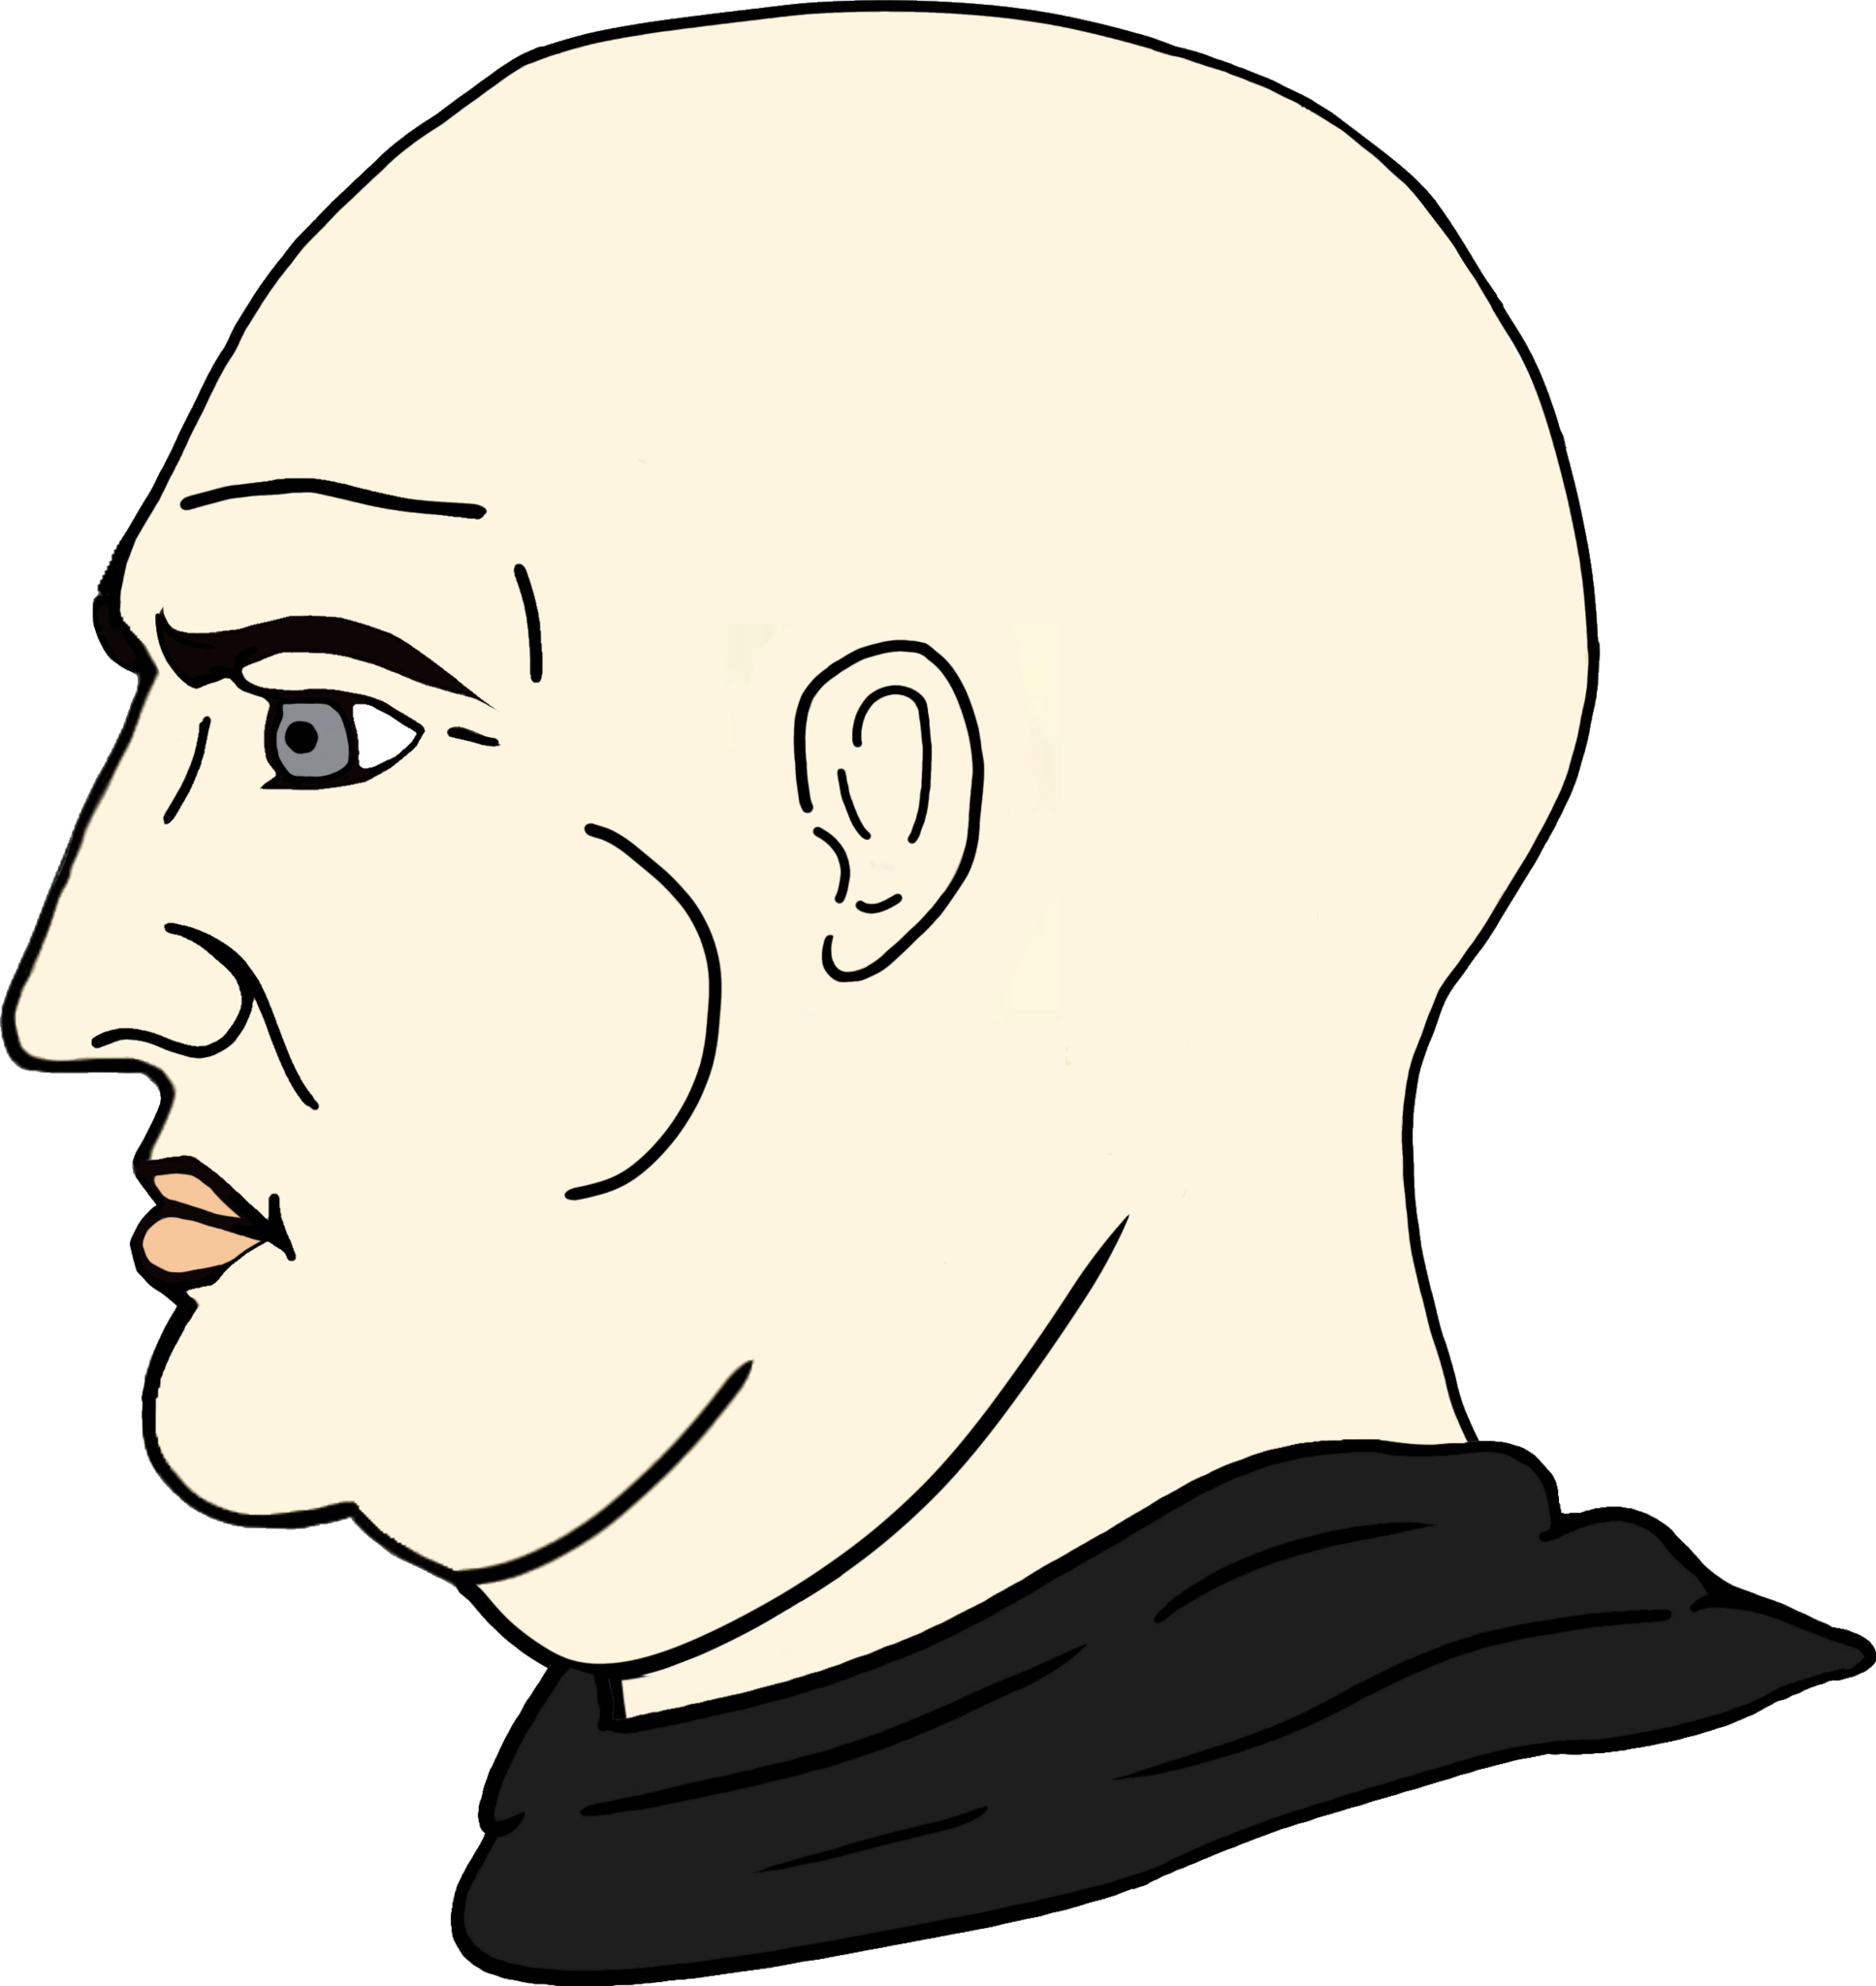
Label: 4_Yes_Chad